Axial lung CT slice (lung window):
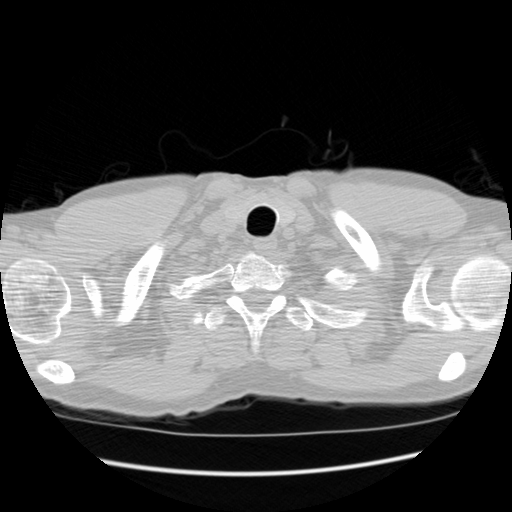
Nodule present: no